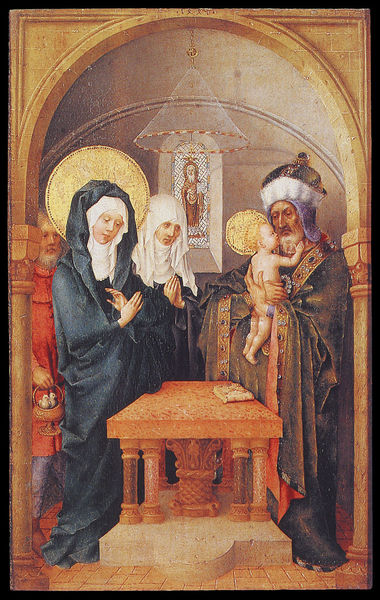
Titel: Darbringung im Tempel
Künstler: Stefan Lochner
Institution: Lissabon, Stiftung Calouste Gulbenkian
Schlagwörter: blau, mann, nackt, frauen, fenster, frau, lampe, säule, tisch, rot, schleier, vögel, kirche, geistlicher, gewand, gold, mantel, kind, bogen, rundbogen, bischof, torbogen, nonne, beten, altar, heiligenschein, jesus, christlich, mittelalter, priester, kapelle, heiliger, tempel, heilige, opfer, maria, ikone, jesuskind, sakralkunst, beschneidung, esus, pperspektive